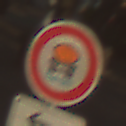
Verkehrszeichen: VerbotFahrzeugeWassergefaehrdenderLadung
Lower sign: RichtungsangabeDurchPfeile2
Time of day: SunriseSunset
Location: Outdoor (Suburban)
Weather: Clear
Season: NotSpecified
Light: Natural